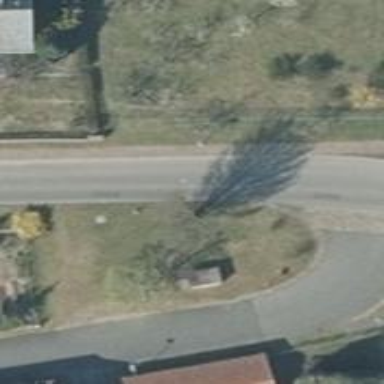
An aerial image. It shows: Residential road with asphalt surface.